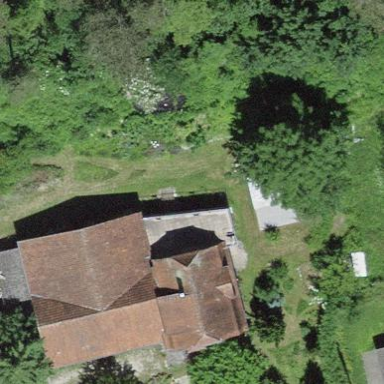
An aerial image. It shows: Farm building.